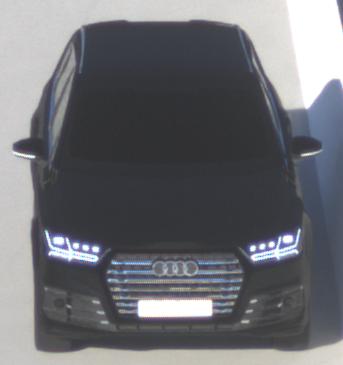
Make: Audi
Model: SQ7
Detailed model: -
Model produced from: 2016
Model produced until: 2018
Doors: 5
Color: black
Road condition: dry road
Daytime: sunrise or sunset
Contrast: medium contrast